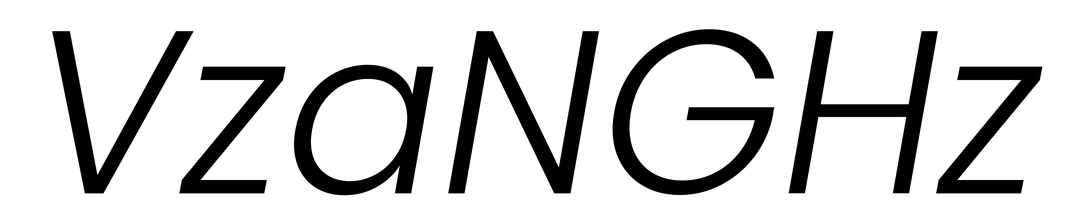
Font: Poppins-LightItalic